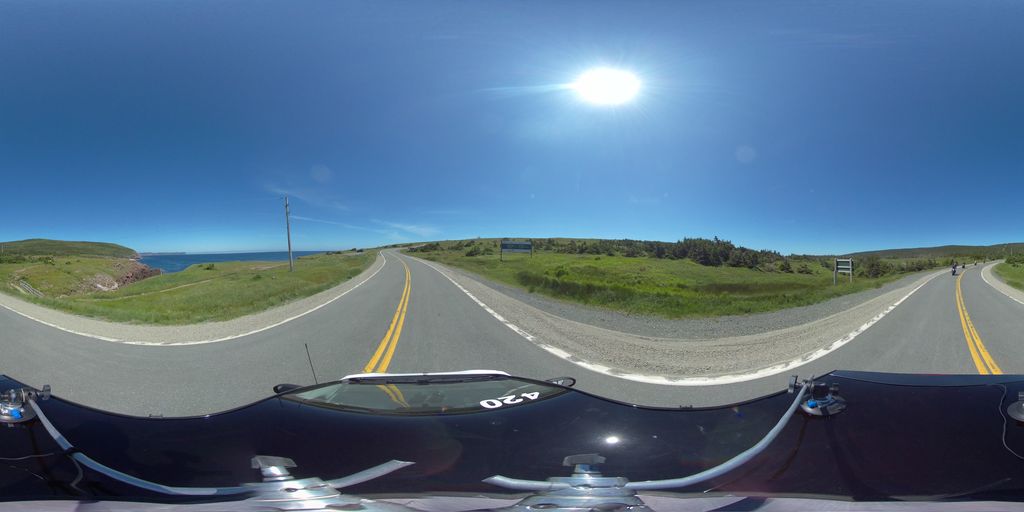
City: st_johns